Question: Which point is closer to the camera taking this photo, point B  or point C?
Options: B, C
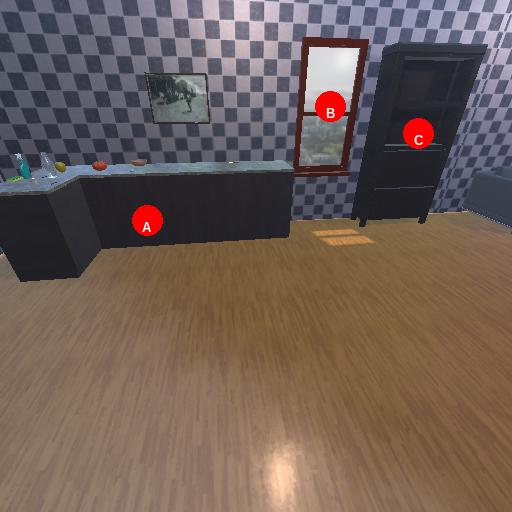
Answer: B